Chest X-ray. View position: PA
Patient age: 60
Patient sex: F
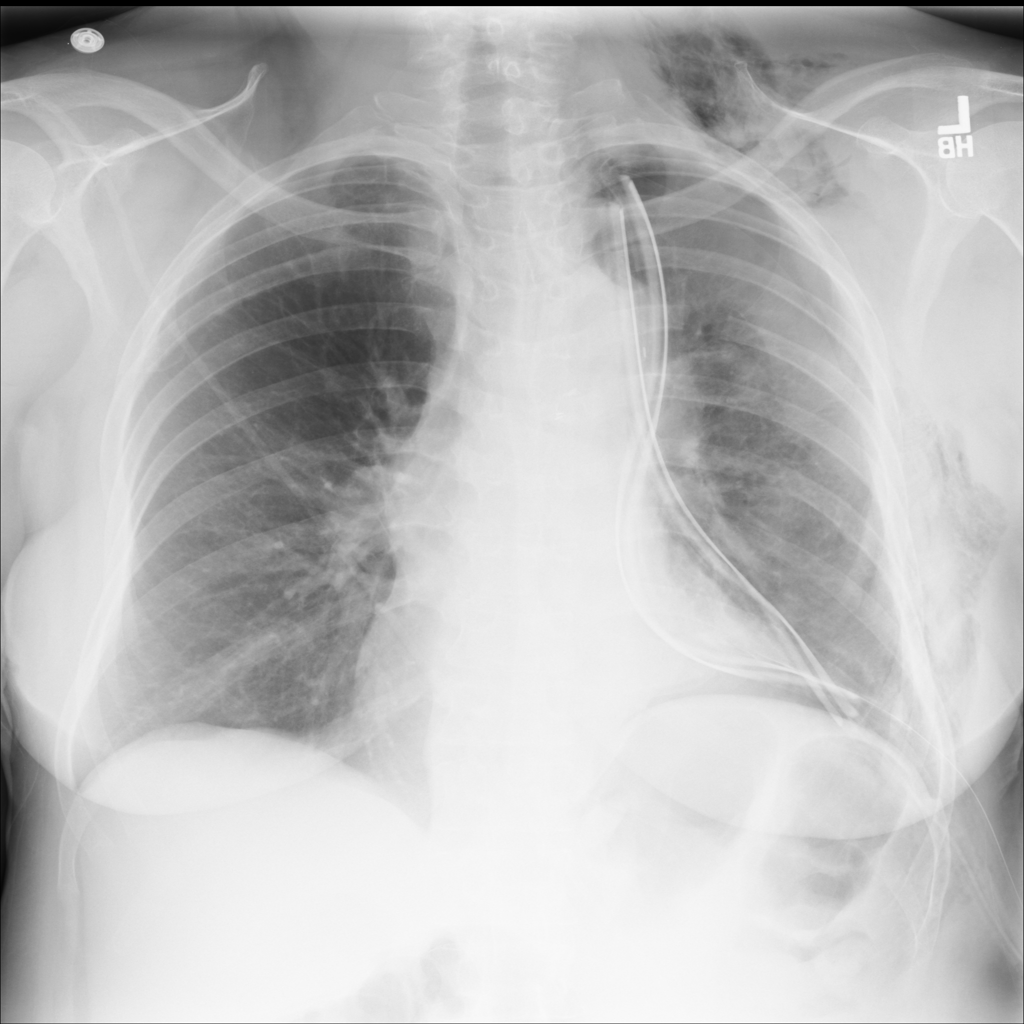
Finding: Pneumothorax